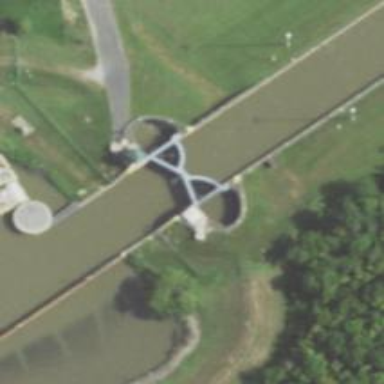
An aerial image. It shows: Lock gate on waterway.